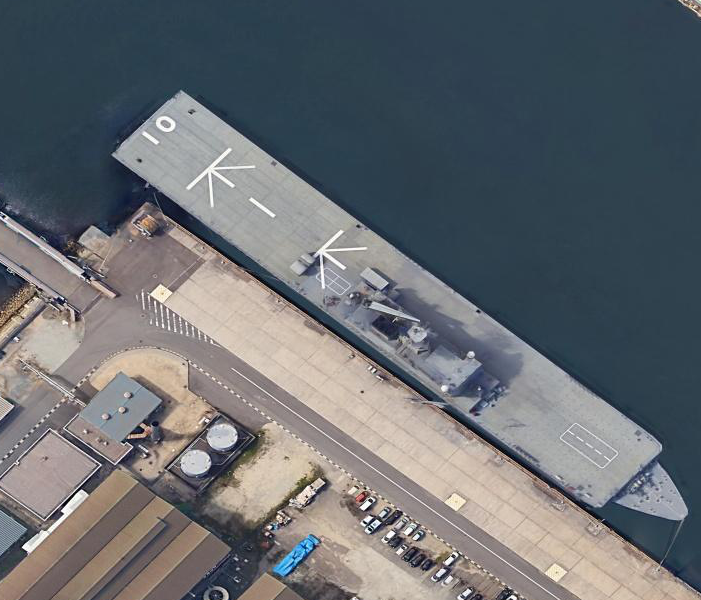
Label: Osumi-class_landing_ship